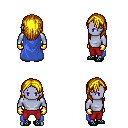
a pixel art fantasy rpg character, male body template, dark elf, purple skin, blue cape, red pants, blonde long hairstyle, gold gloves, ghillies, four views (front, back, left, right), 2x2 character sprite sheet, small pixel art, hard edges, no anti-aliasing